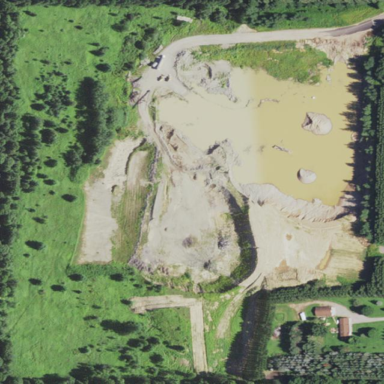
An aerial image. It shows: Quarry area.